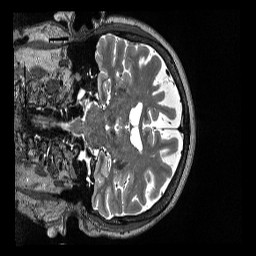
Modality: T2w
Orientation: coronal
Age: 67
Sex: female
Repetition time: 3.2 s
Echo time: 0.563 s